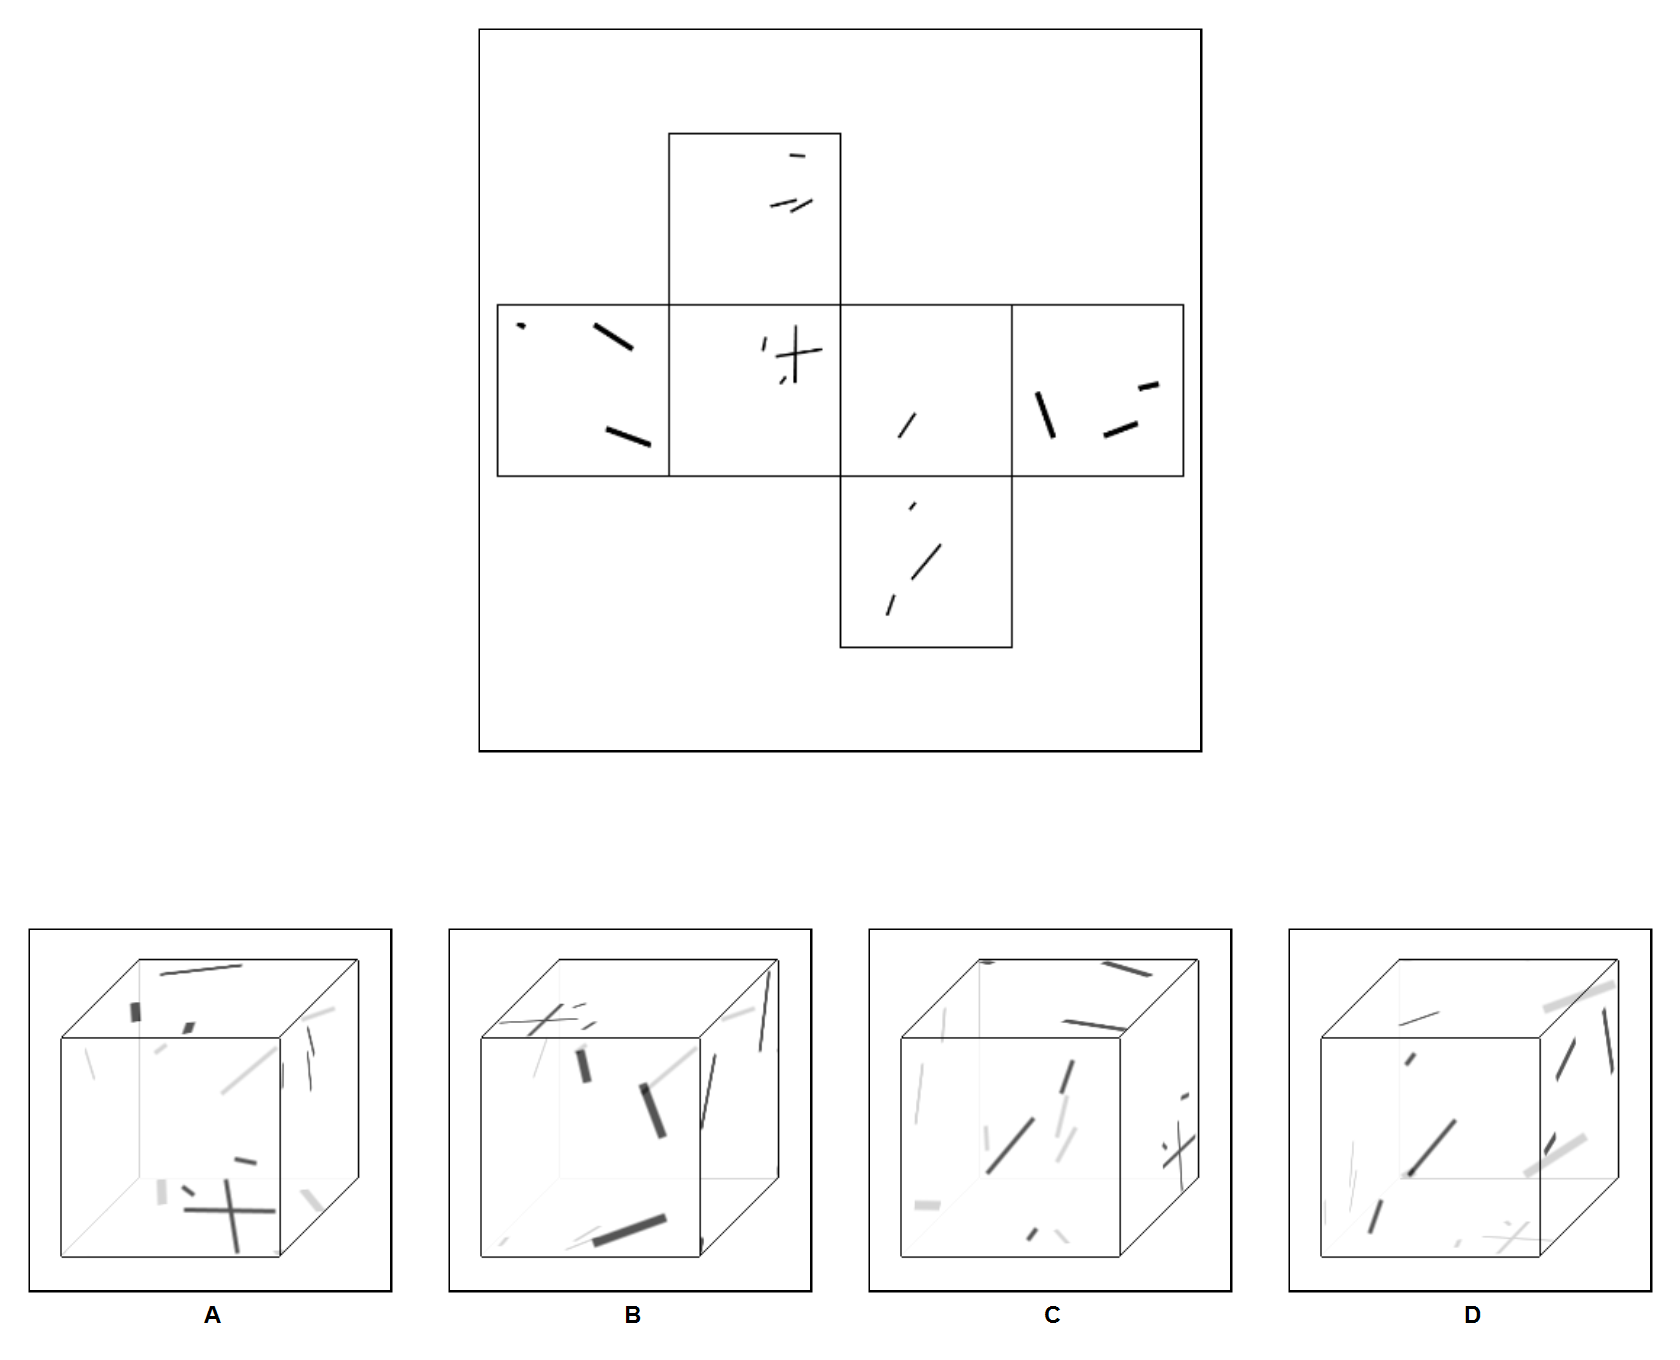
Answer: C